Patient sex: F
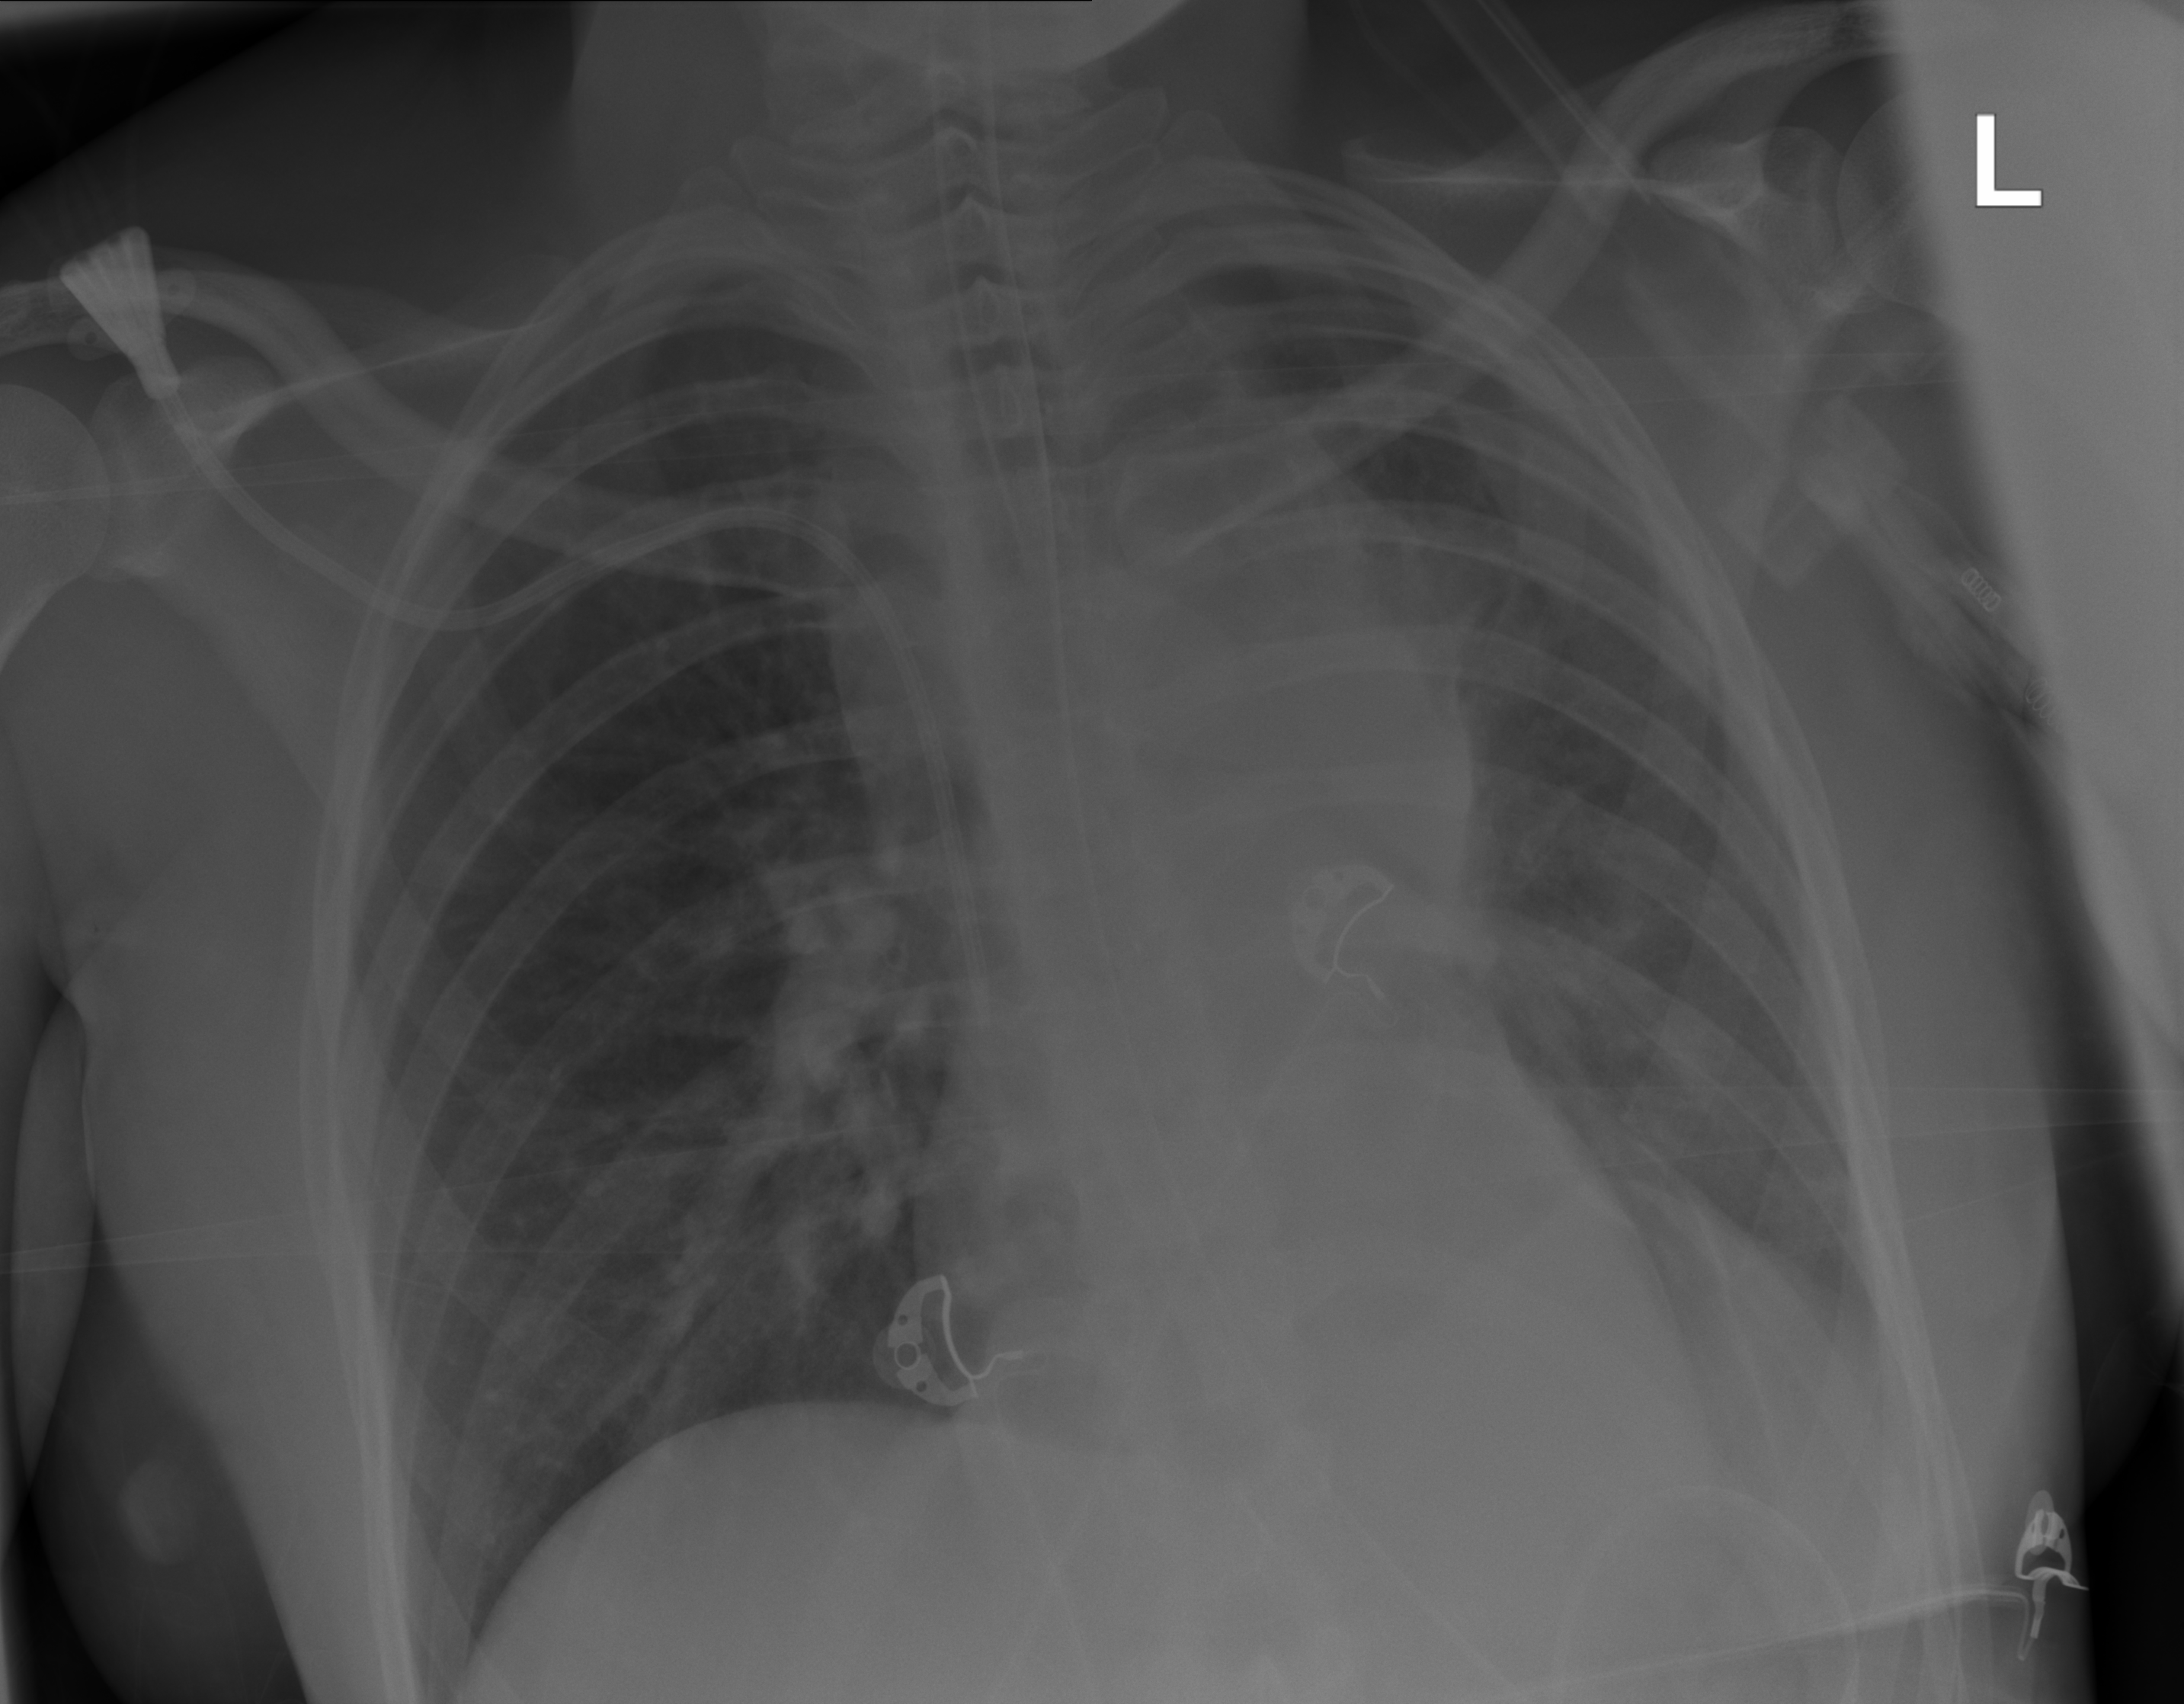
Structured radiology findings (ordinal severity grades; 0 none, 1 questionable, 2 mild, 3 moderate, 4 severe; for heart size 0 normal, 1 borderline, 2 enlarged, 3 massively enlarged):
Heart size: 0
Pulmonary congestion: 0
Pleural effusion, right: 0
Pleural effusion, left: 0
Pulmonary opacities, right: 0
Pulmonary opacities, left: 0
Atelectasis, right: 0
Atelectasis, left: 3